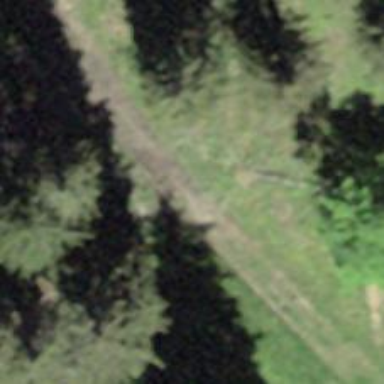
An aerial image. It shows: Path on the ground.